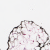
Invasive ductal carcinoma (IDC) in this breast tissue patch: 0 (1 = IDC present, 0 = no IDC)